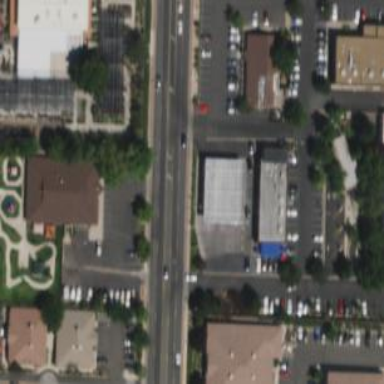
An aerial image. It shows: Secondary road with asphalt surface and separate sidewalk.